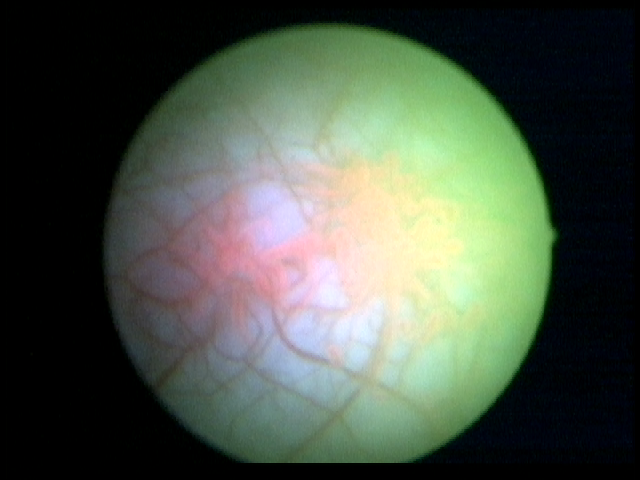
Modality: BLC
Class: Malignant
Subclass: LowGradePapillary
Lesion: L1
Stage: Ta
Morphology: Papillary
Bladder cancer association: Yes